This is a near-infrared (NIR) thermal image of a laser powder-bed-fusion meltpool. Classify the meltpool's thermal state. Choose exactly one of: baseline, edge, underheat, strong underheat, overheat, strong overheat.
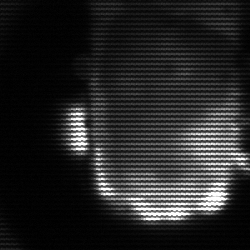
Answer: baseline